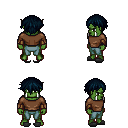
a pixel art fantasy rpg character, male body template, orc, green skin, brown long-sleeve shirt, teal pants, raven short bangs hairstyle, cloth bracers, gray slippers, four views (front, back, left, right), 2x2 character sprite sheet, small pixel art, hard edges, no anti-aliasing